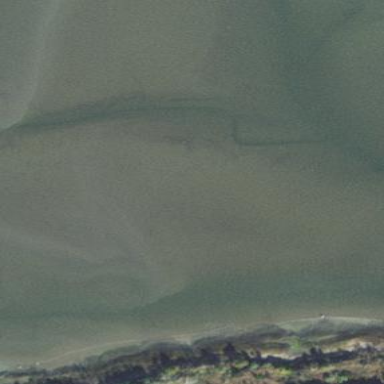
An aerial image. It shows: Tidal wetland with tidal flats.